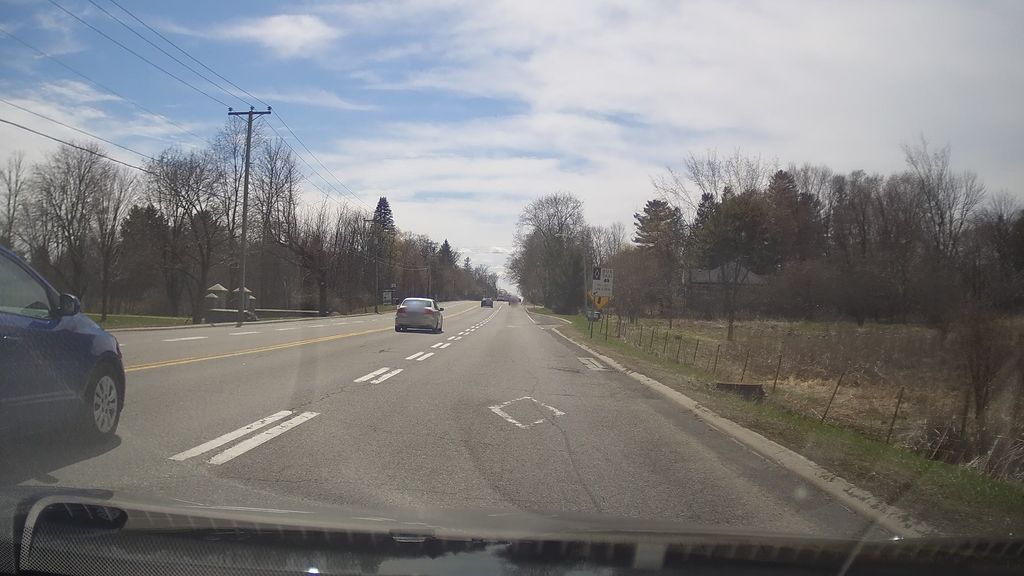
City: ottawa-gatineau